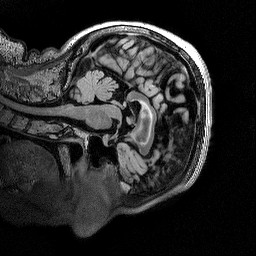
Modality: T2w
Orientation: sagittal
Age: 74
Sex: female
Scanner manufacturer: siemens
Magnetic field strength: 3 T
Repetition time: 5 s
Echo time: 0.386 s